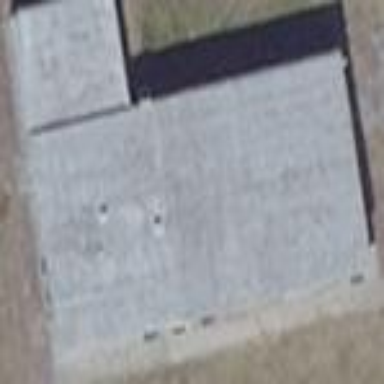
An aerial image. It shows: Industrial building.